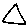
Label: triangle